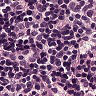
Metastatic tissue present: no